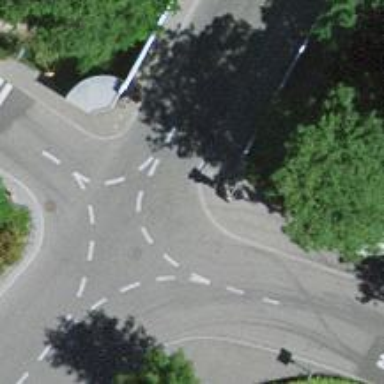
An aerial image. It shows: Zebra crossing on the road.